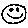
Label: smiley face